Question: I am having a video capture device (VCD) that acquires frames from a TV which have various output ports (VGA, HDMI, DVI). I read these frames using C++/OpenCV, process them and then show the output on a C++/Qt QLabel.
My problems show up when I change the input port (DVI to HDMI or HDMI to VGA,...), at then I need to manually open the crossbar dialog window for the VCD and switch the input port.
Shows command window with ffmpeg command line + crossbar window for the video capture device

Moreover, for each input port, I need to adjust some parameters relating to color range, scaling size and wire's length.
I need to automate this process of selecting the right input port with the corresponding right parameters using a C++ or python code.
I was searching for a way to read all the input pins of the crossbar dialog box for the video capture device and this set/unset the required pins.
Thanks in advance.
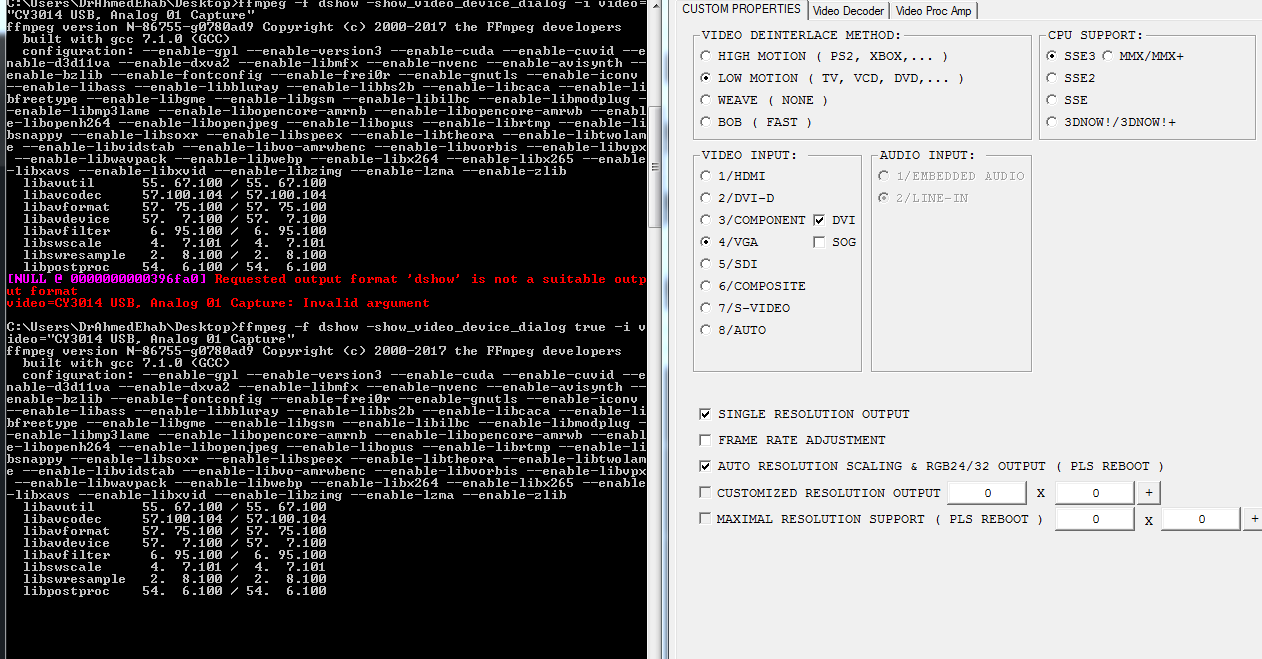
Answer: Here is the example in C++/WinAPI how you can set/unset the 'VIDEO INPUT' pins on settings dialog. This code assumes, that checkboxes are children elements of the main dialog; there can be case, when they are nested inside the tab control "Custom settings", so in this case you need find the that tab at first.
'''
#include <windows.h>
#include <string>
#include <vector>
#include <map>
#include <iostream>
int main(int, char **)
{
// Find the dialog
HWND hwnd = FindWindowA(NULL, "%Your settings dialog caption%");
if (hwnd == NULL)
{
std::cerr << "cannot find settings dialog" << std::endl;
return 1;
}
std::map<std::string, HWND> options;
// Get first dialog element
HWND h = GetWindow(hwnd, GW_CHILD);
char caption[250];
std::vector<std::string> inputs{
"1/HDMI",
"2/DVI-D",
"3/COMPONENT",
"DVI",
"4/VGA",
"SOG",
"5/SDI",
"6/COMPOSITE",
"7/S-VIDEO",
"8/AUTO"
};
while (h != NULL)
{
// Get element text
if (GetWindowTextA(h, caption, 250))
{
std::string scaption(caption);
// Check the text, if it's in the list of the option, put it into map.
if (std::find(inputs.begin(), inputs.end(), scaption) != inputs.end())
{
options[caption] = h;
}
}
h = GetWindow(h, GW_HWNDNEXT);
}
// Check the 4/VGA option.
SendMessageA(options["4/VGA"], BM_CLICK, 0, 0);
return 0;
}
'''